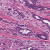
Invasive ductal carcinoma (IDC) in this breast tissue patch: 1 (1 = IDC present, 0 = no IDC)